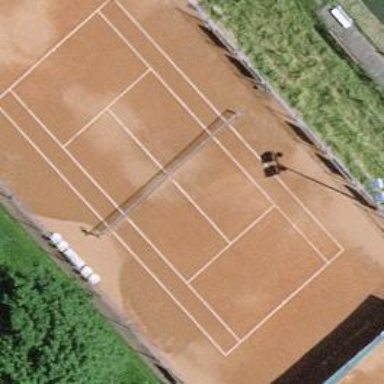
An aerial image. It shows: Tennis court on pitch.